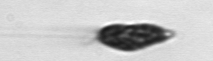
Label: Euglena